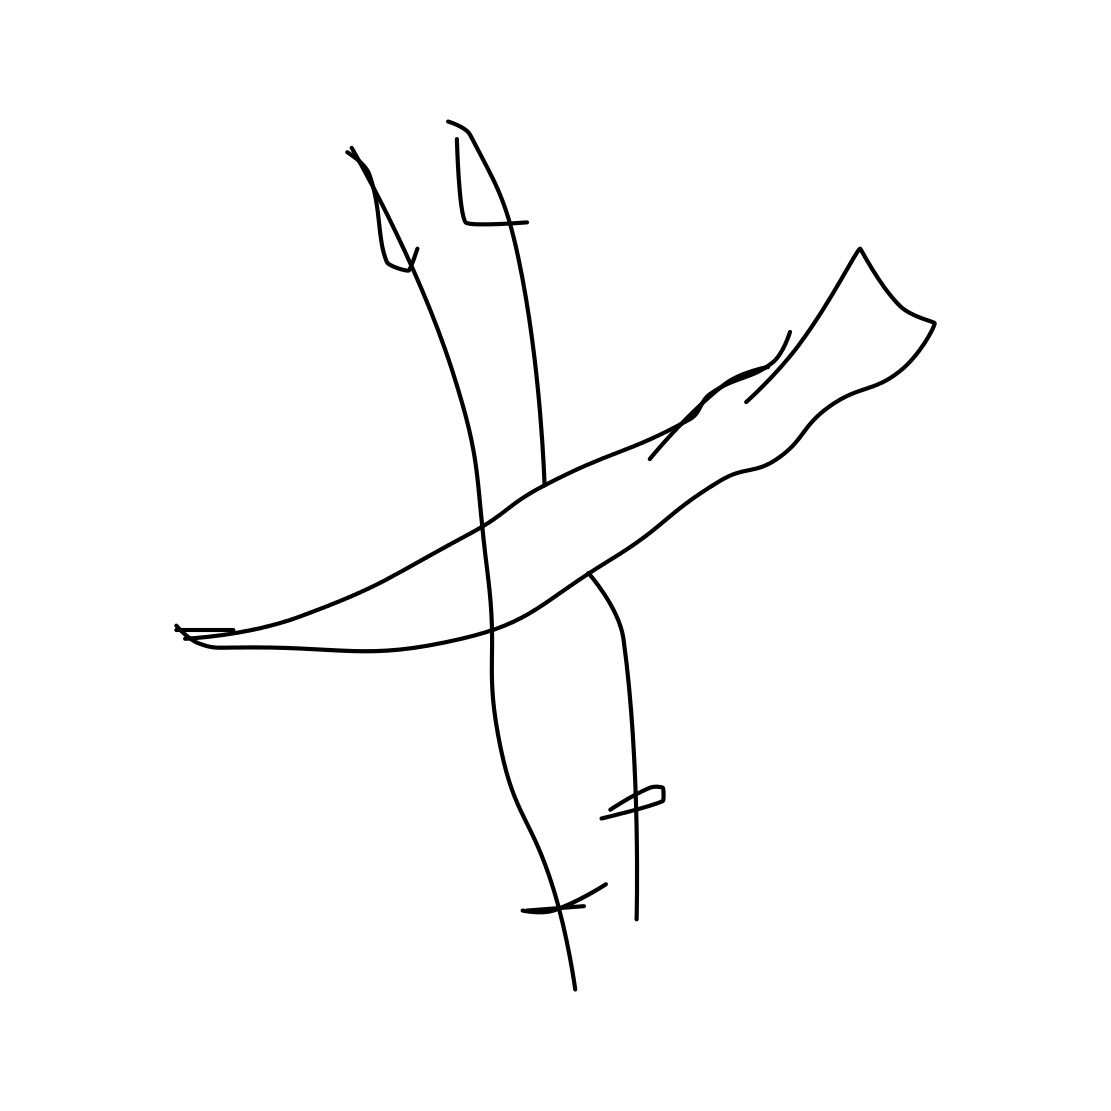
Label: snowboard